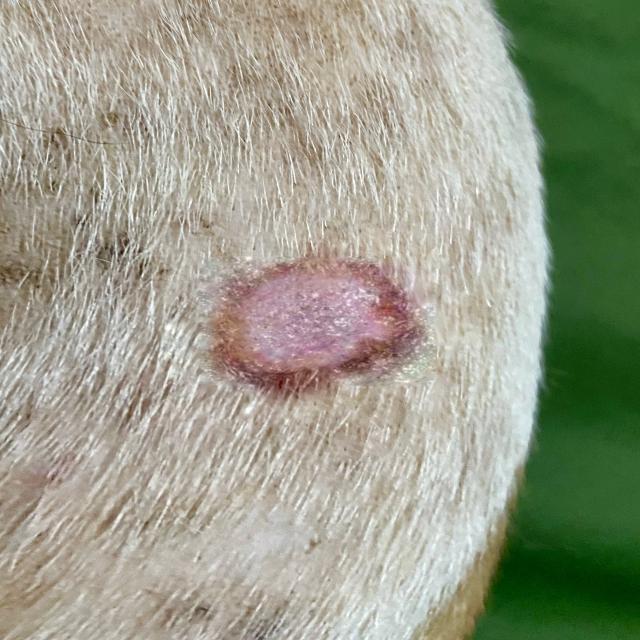
Canine ringworm (Dermatophytosis) — fungal infection caused by Microsporum or Trichophyton. Presents with circular alopecia, scaling, crusting, and broken hairs.